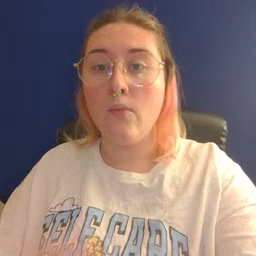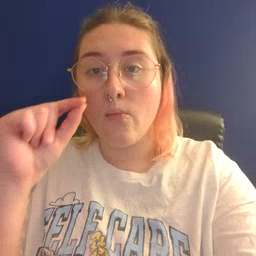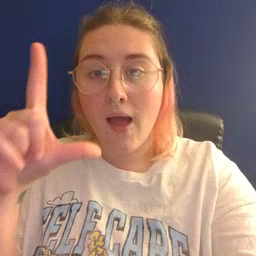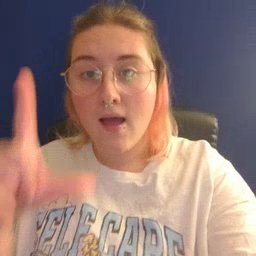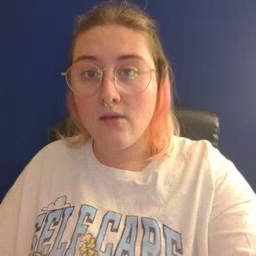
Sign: wake